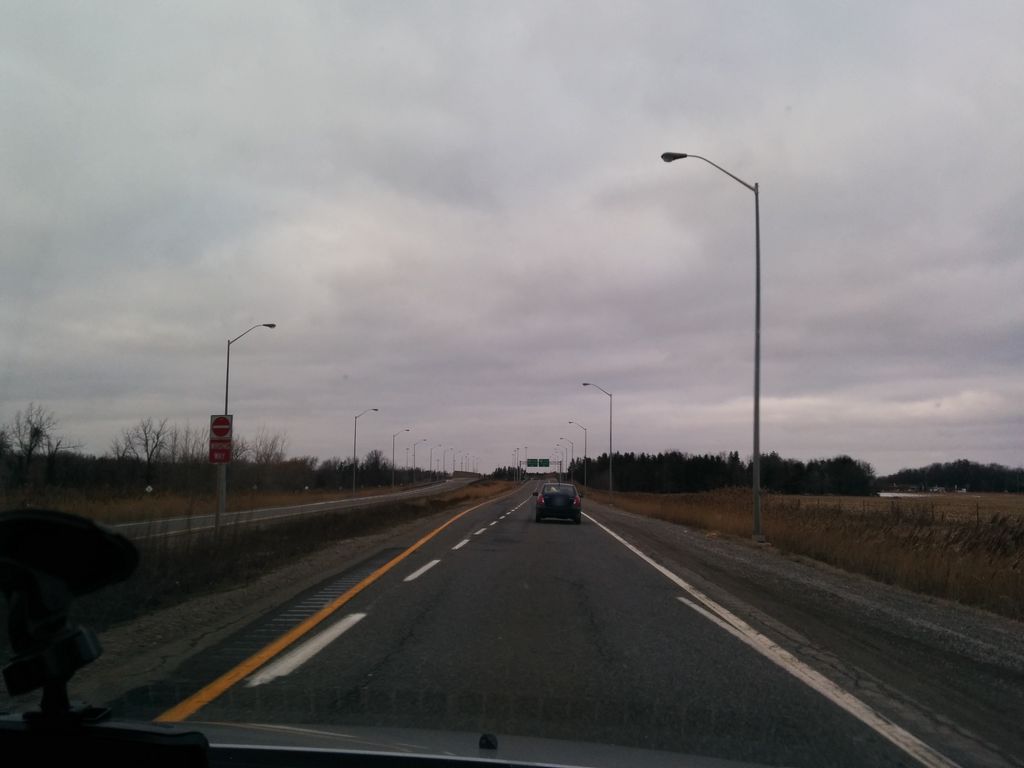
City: hamilton